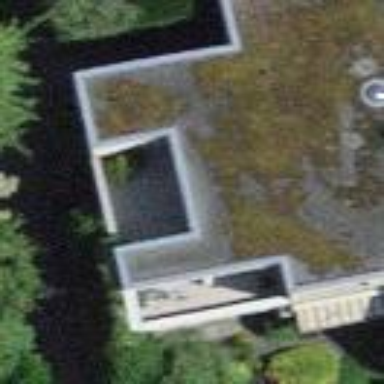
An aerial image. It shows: Terrace building.